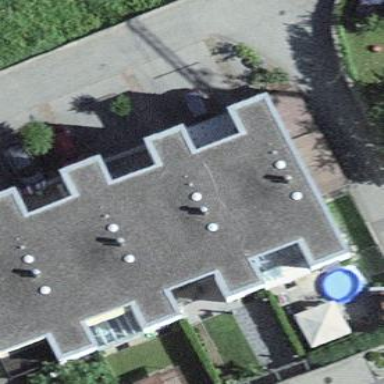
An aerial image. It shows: Image showing building with apartments.